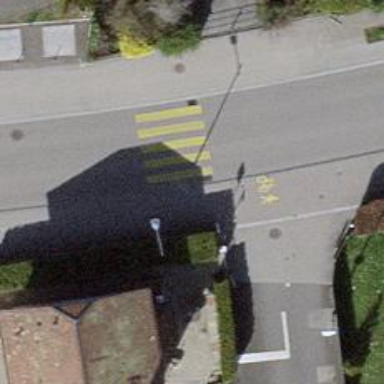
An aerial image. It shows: Uncontrolled crossing on the road.